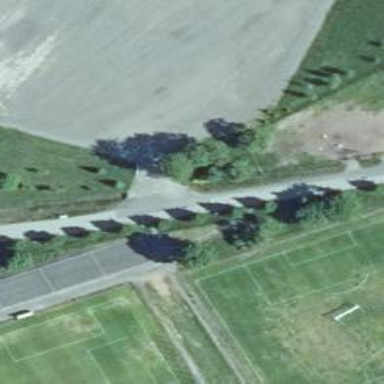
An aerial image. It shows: Asphalt cycleway.